Question: Hi I am trying to design alert dialog as below
I did the basic design as follows:
'''
AlertDialog.Builder alertDialogBuilder = new AlertDialog.Builder(context);
alertDialogBuilder.setTitle(R.string.share);
final EditText message = new EditText(context);
message.setGravity(Gravity.TOP);
message.setLines(10);
RelativeLayout.LayoutParams params = new RelativeLayout.LayoutParams(
(int) LayoutParams.MATCH_PARENT,
(int) LayoutParams.MATCH_PARENT);
'''
Please give suggestion to me, how can I achieve this with alert dialog or another way
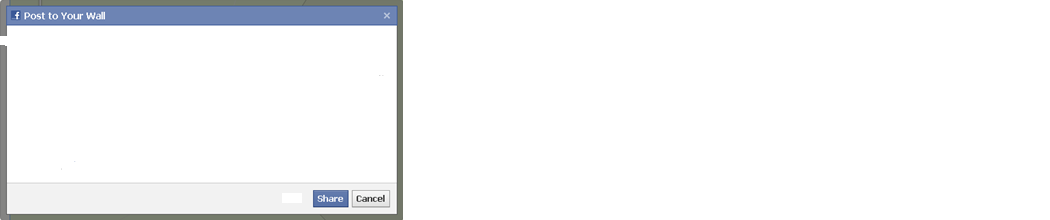
Answer: Check out my tutorial.
<URL>
Hope that helps!